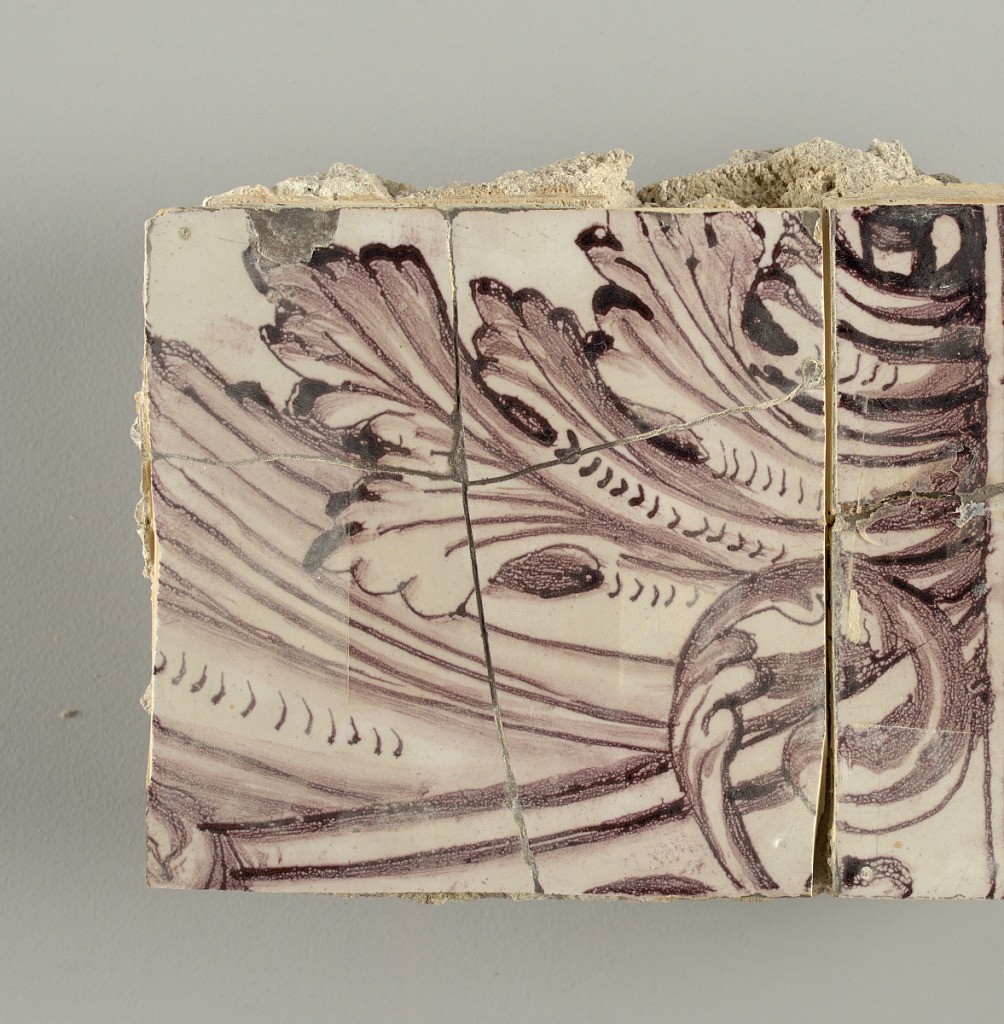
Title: Wall facing
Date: ca. 1725
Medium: Tin-glazed earthenware, underglaze
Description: Horizontal rectangle.  Thirty-seven tiles wide and twenty-one high with opening for door or window nineteen and one-half tiles high and twelve wide.  To left and right of opening, centered canopy above. Left, woman representing Hope, right, a sculputure urn.  Centered above opening, a mascaron.  Arabesque design of foliage.